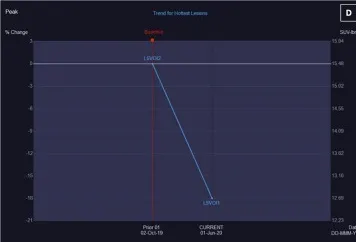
Functional imaging of right and left paraganglioma and response to sunitinib treatment assesed by PERCIST criteria. 18F-fluorodeoxyglucose (18F-FDG) positron emission tomography (PET)-computed tomography (CT) with contrast medium performed after the third cycle of therapy in June 2020.
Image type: radiology (ct)